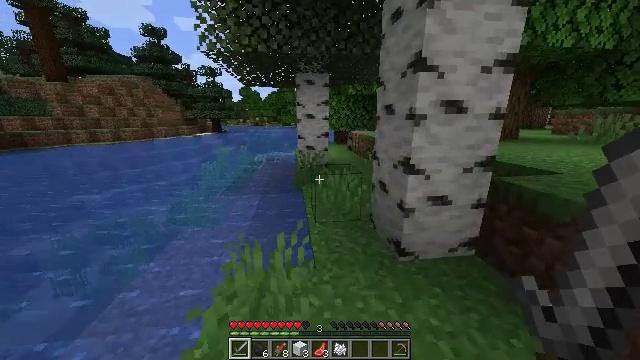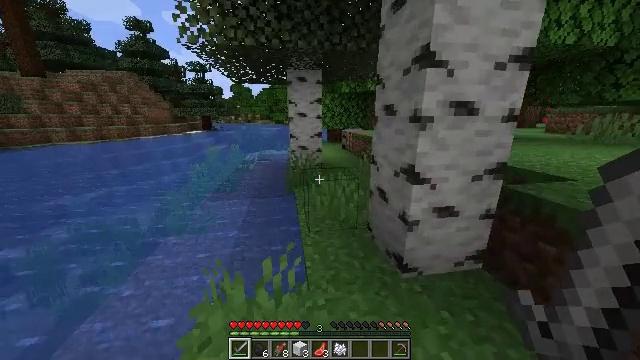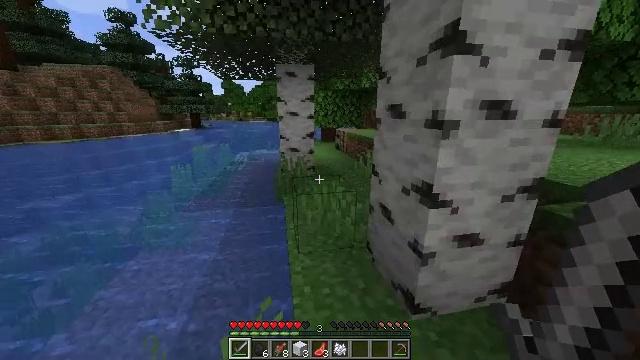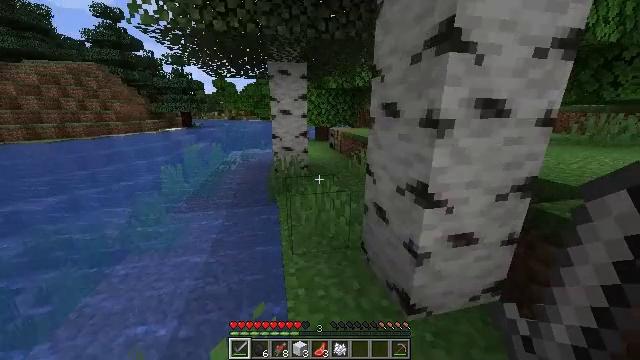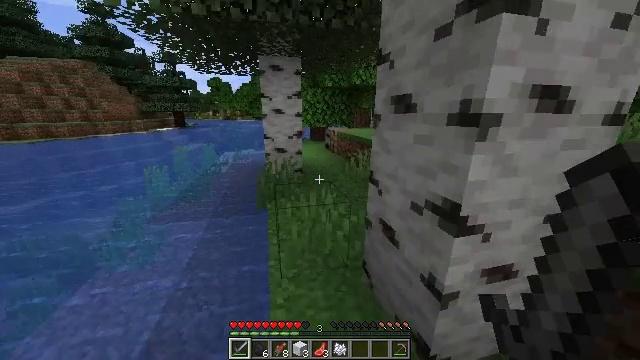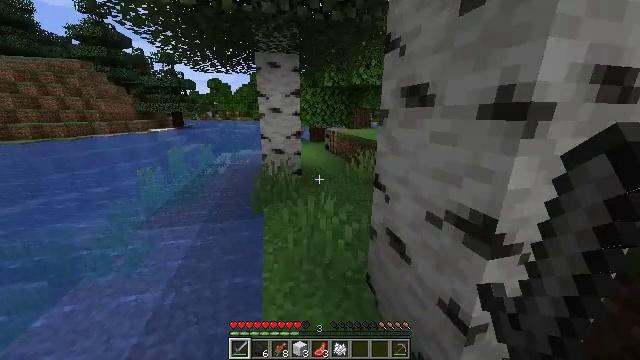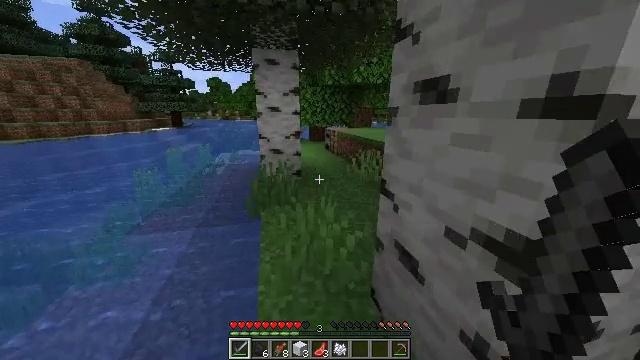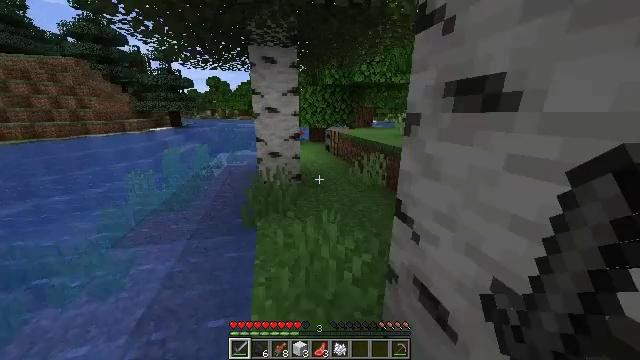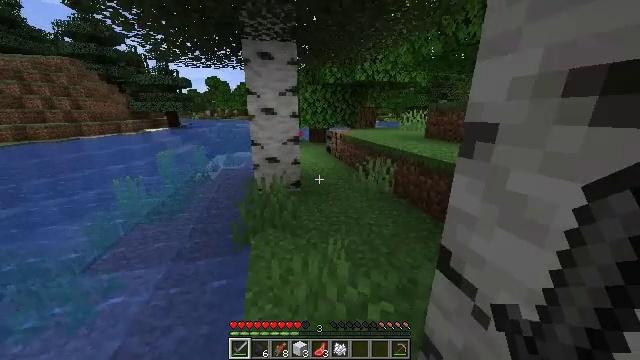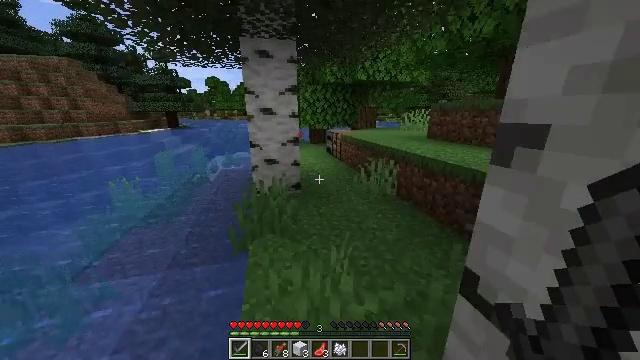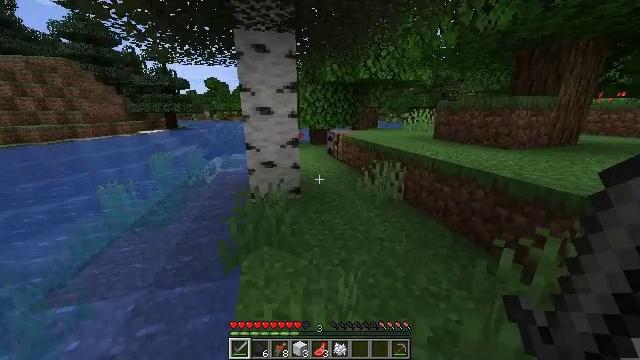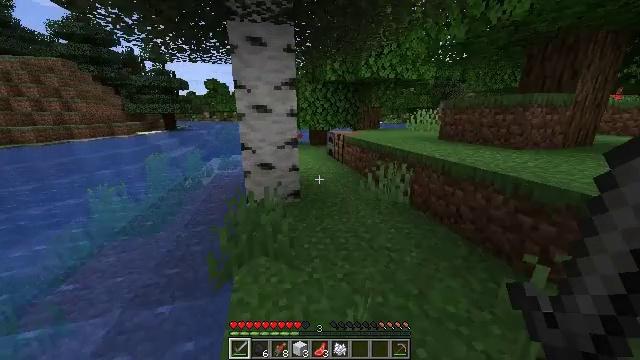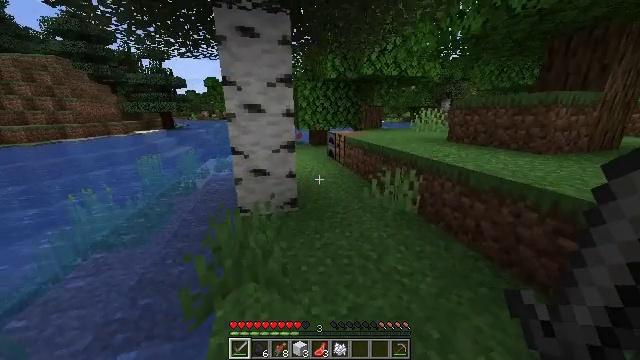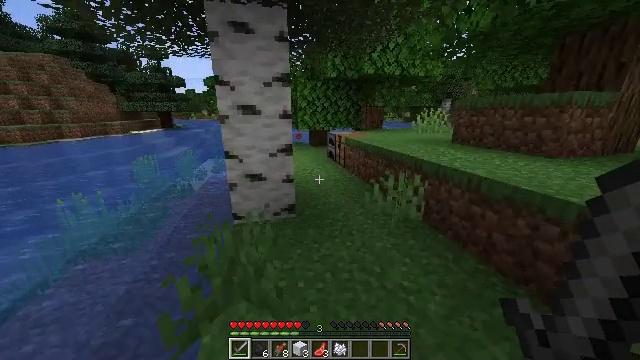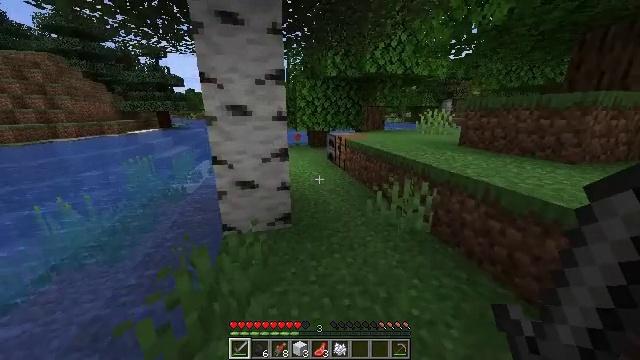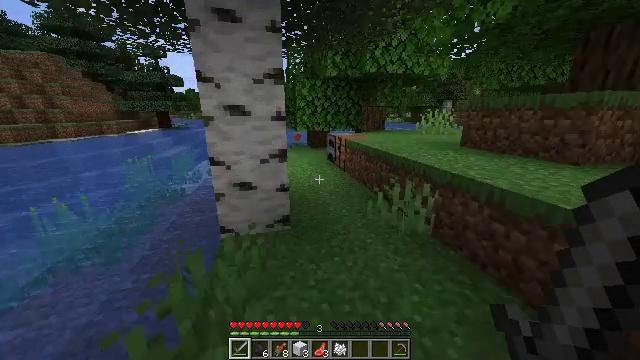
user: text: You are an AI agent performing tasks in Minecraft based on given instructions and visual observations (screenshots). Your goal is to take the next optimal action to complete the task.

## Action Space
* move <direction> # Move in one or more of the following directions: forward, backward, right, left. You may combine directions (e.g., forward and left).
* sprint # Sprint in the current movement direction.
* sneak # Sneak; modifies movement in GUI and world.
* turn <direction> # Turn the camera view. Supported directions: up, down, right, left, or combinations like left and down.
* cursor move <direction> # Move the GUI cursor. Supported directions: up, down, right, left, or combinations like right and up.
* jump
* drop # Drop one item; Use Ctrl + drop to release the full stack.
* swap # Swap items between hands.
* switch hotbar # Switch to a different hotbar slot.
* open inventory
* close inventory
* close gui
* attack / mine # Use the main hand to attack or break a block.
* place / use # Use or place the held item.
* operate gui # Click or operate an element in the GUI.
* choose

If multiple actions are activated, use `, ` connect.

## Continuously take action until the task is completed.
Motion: motion action
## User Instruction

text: Hunt fish.
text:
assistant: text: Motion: move forward, turn right
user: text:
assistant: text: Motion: move forward, turn right
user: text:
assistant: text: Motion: move forward, turn right
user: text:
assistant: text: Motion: move forward, turn right
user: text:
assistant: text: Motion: move forward
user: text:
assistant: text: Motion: move forward
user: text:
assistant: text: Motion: move forward
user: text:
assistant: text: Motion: move forward
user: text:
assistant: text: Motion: move forward
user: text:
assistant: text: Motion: move forward
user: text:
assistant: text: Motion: move forward
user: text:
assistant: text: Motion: move forward
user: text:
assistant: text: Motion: move forward
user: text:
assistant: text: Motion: move forward
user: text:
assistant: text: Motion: move forward
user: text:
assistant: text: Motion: move forward
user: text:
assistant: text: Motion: move forward
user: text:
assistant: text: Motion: move forward, turn right
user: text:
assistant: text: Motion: move forward, turn right
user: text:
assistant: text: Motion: move forward
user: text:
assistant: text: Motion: move forward
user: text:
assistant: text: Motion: move forward
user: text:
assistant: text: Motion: move forward, turn left
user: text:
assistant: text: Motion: move forward, turn left
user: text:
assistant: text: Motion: move forward
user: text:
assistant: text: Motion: move forward
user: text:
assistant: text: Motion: move forward and move left
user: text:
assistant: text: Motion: move forward and move left, turn right
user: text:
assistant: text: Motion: move forward and move left, turn right
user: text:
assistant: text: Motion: move forward and move left, turn right